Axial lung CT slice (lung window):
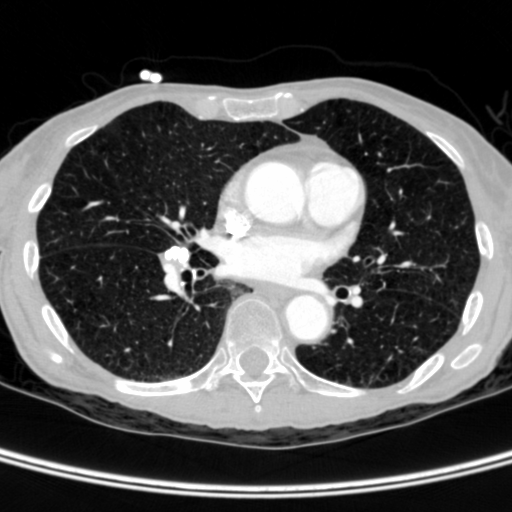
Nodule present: no